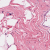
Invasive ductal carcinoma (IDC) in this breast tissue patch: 0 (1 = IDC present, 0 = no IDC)